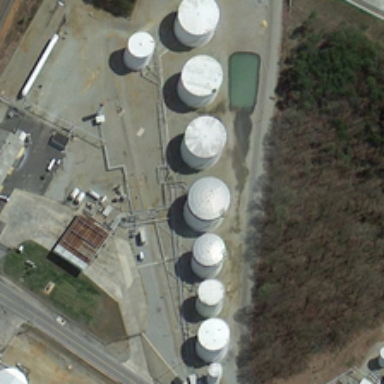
There are some buildings, plants and land .